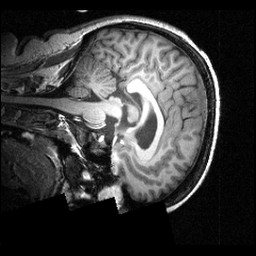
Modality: T1w
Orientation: sagittal
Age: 24
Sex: female
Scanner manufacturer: siemens
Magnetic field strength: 3.951 T
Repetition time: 1.5 s
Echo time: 0.00335 s